Question: '''
<script type="text/javascript" src="empty.js"></script>
<script type="text/javascript" src="no-file"></script>
<?php highlight_file(__FILE__); ?>
'''
The page can be viewed in browser as given below.

The firebug says that they send two request for the file "no-file".
I just removed the first script-tag. That time, they are sending only one request for the "no-file"
why are they sending two request for a 404 file?
NB: There is no file with the name "no-file" in my system and the "empty.js" is an empty file.
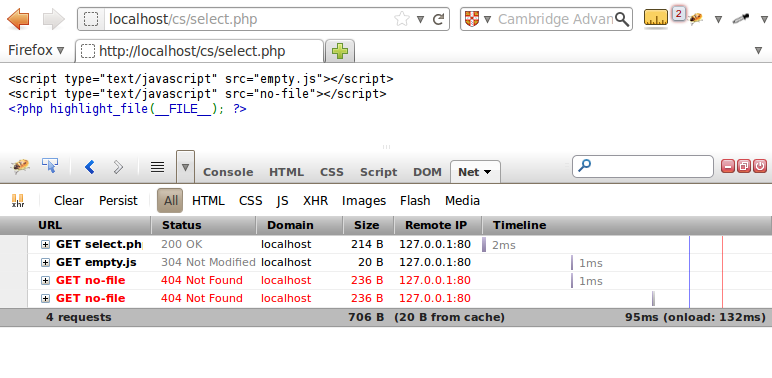
Answer: There is no good reason for it, other than it being a bug. More details here:
<URL>